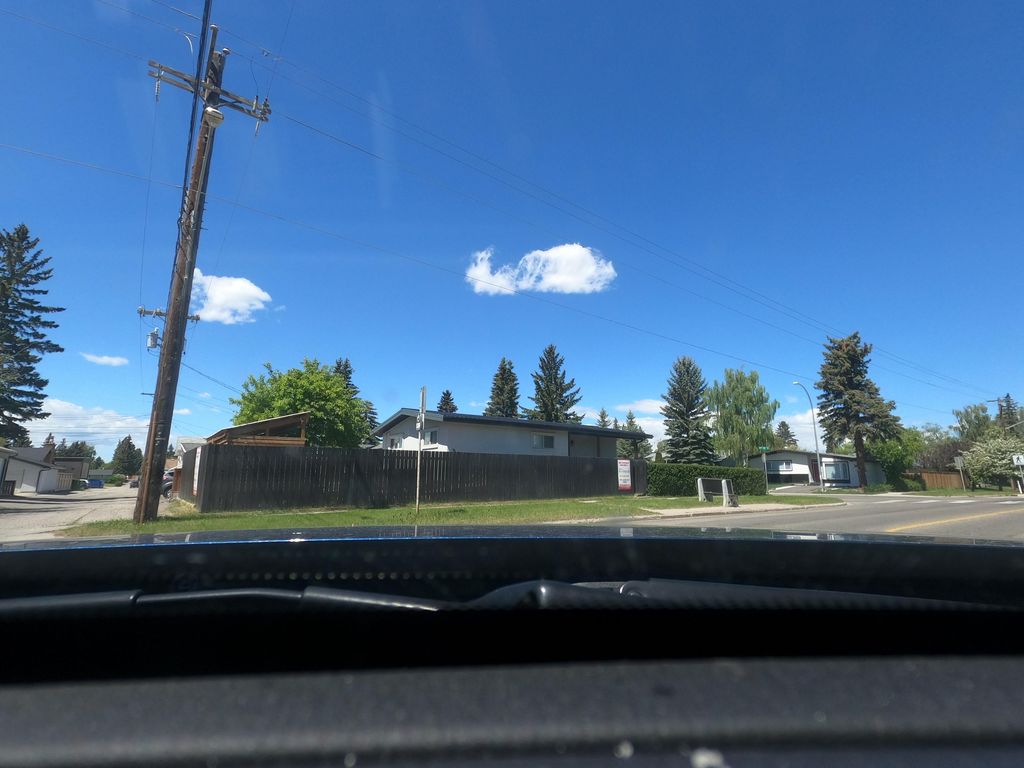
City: calgary